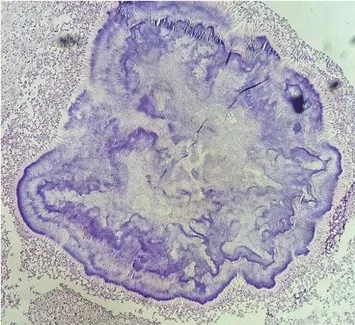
The histological image (HES stained section) showing a mycetoma colony with deeply basophilic outer layer and a pale center.
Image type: pathology (h&e)